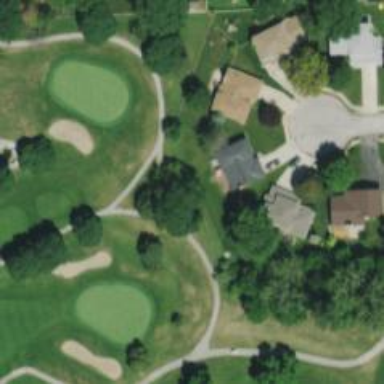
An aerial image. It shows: Well-maintained golf cart path.